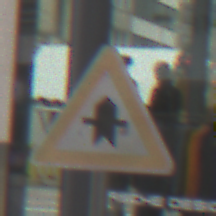
Verkehrszeichen: Vorfahrt
Umgebung: Outdoor, Urban
Tageszeit: Midday
Wetter: Overcast
Licht: Natural
Jahreszeit: NotSpecified
Kontrast: LowContrast